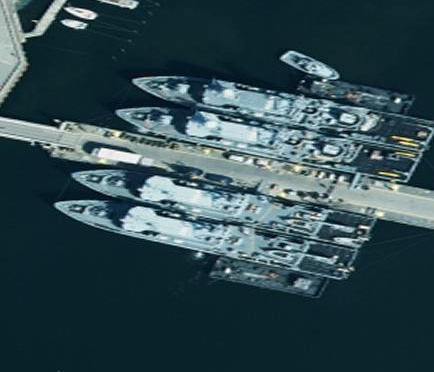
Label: combat